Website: apple
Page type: account-selection
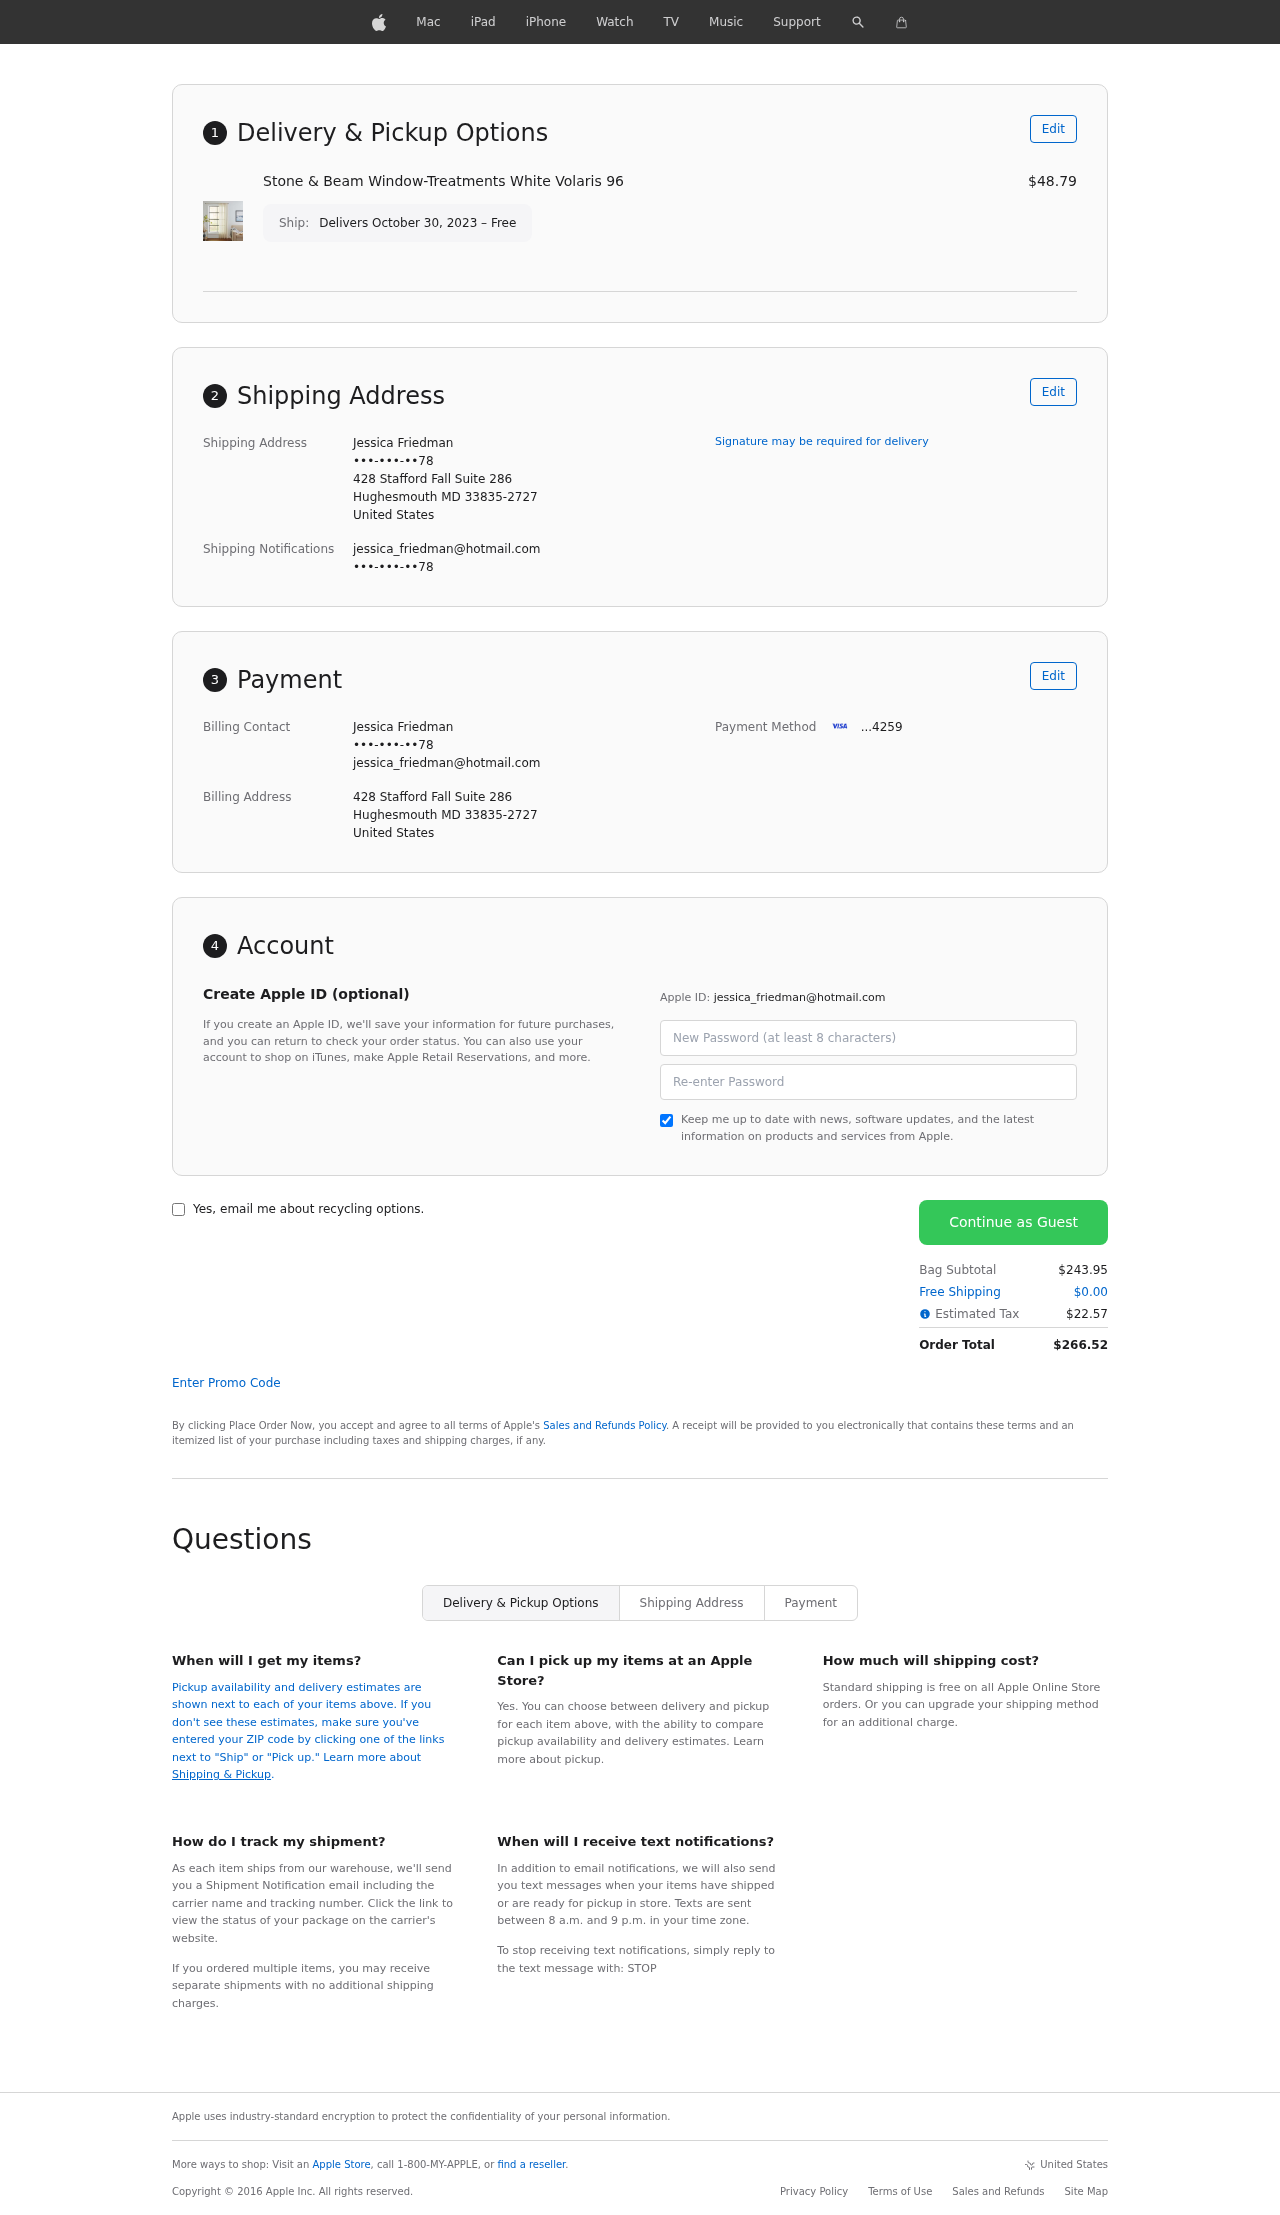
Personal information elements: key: PII_CARD_LAST4
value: ...4259
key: PII_CITY
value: Hughesmouth
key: PII_COUNTRY
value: United States
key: PII_EMAIL
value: jessica_friedman@hotmail.com
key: PII_FULLNAME
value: Jessica Friedman
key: PII_PHONE
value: •••-•••-••78
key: PII_POSTCODE_FULL
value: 33835-2727
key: PII_POSTCODE_FULL
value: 33835
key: PII_STATE_ABBR
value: MD
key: PII_STREET
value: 428 Stafford Fall Suite 286
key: PII_PHONE2
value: •••-•••-••78
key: PII_FIRSTNAME
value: Jessica
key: PII_LASTNAME
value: Friedman
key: PII_FULLNAME2
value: Jessica Friedman
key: PII_FULLNAME3
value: Jessica Friedman
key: PII_FIRSTNAME2
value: Jessica
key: PII_FIRSTNAME3
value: Jessica
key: PII_LASTNAME2
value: Friedman
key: PII_LASTNAME3
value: Friedman
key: PII_FIRSTNAME_DERIVED
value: Jessica
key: PII_LASTNAME_DERIVED
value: Friedman
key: PII_FULLNAME_DERIVED
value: Jessica Friedman
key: PII_NAME_FULL_DERIVED
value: Jessica Friedman
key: PII_PHONE3
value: •••-•••-••78
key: PII_LOGIN_USERNAME
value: jessica_friedman
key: PII_EMAIL2
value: jessica_friedman@hotmail.com
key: PII_EMAIL3
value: jessica_friedman@hotmail.com
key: PII_LOGIN_USERNAME2
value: jessica_friedman
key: PII_LOGIN_USERNAME3
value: jessica_friedman
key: PII_STATE_ABBR2
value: MD
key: PII_POSTCODE
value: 33835
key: PII_POSTCODE_EXT
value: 2727
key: PII_POSTCODE_NUMERIC
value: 33835
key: PII_POSTCODE_EXT_NUMERIC
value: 2727
Product elements: key: PRODUCT1_NAME
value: Stone & Beam Window-Treatments White Volaris 96
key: PRODUCT1_PRICE
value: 48.79
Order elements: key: ORDER_DELIVERY_DATE
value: Delivers October 30, 2023 – Free
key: ORDER_SUBTOTAL
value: $243.95
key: ORDER_SHIPPING_COST
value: $0.00
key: ORDER_TAX
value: $22.57
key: ORDER_TOTAL
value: $266.52